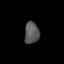
Tissue: prostate
Cell type: Myeloid cells
Senescence score: 0.7107
Nuclear area (px): 315
Mean DAPI intensity: 87.2